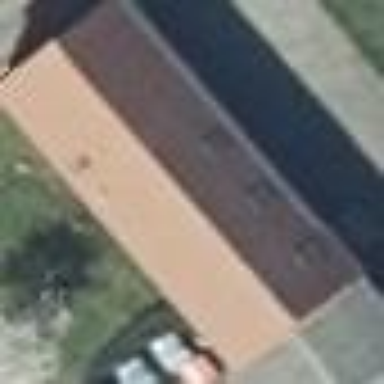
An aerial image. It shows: Building with gabled roof oriented along its structure.